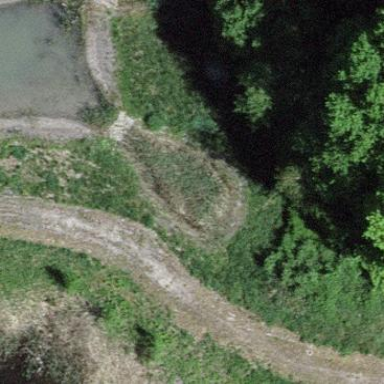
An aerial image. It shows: Reedbed wetland area.